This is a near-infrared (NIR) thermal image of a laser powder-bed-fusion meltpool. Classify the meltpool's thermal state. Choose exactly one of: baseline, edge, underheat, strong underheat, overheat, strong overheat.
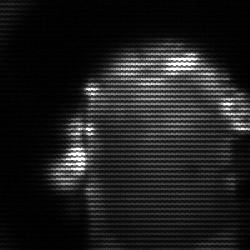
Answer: baseline